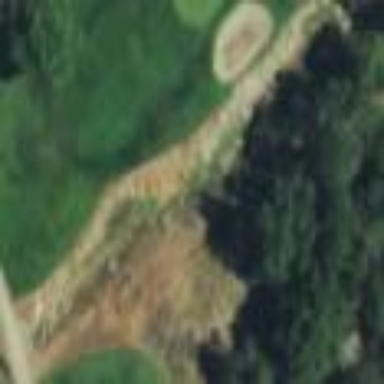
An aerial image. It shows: Water hazard on golf course.